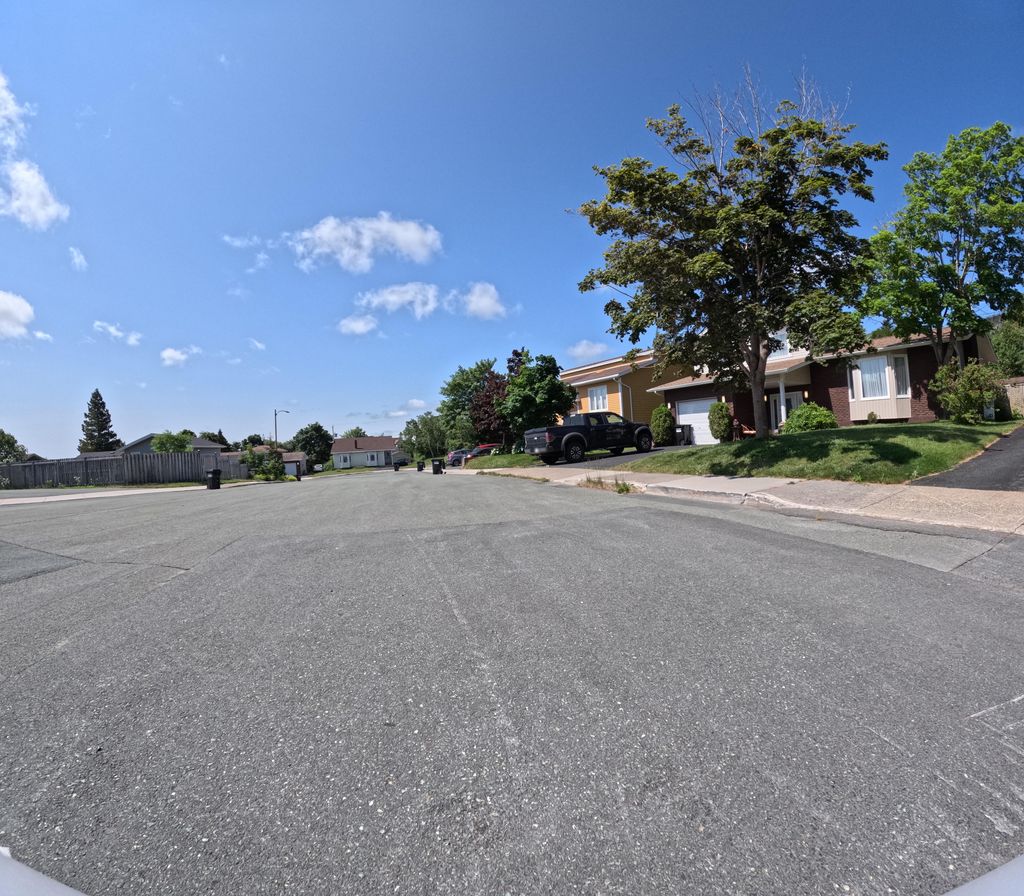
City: st_johns